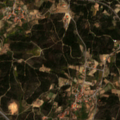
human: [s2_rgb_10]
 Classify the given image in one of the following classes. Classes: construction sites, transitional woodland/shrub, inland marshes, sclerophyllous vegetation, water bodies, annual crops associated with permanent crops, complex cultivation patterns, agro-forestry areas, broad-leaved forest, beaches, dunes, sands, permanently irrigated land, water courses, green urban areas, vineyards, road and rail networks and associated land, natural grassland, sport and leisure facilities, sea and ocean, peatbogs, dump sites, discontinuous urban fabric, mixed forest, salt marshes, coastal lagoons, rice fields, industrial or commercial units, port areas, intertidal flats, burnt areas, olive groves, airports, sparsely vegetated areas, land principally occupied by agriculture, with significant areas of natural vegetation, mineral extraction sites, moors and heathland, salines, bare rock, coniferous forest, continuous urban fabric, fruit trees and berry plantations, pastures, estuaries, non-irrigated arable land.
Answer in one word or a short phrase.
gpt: annual crops associated with permanent crops, complex cultivation patterns, land principally occupied by agriculture, with significant areas of natural vegetation, coniferous forest, transitional woodland/shrub